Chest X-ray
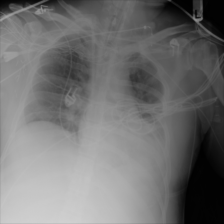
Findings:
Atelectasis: negative
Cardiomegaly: negative
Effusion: negative
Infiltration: negative
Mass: negative
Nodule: negative
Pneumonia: negative
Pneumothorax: negative
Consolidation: negative
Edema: negative
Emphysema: negative
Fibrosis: negative
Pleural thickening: negative
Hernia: negative